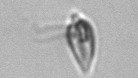
Label: Oxytoxum